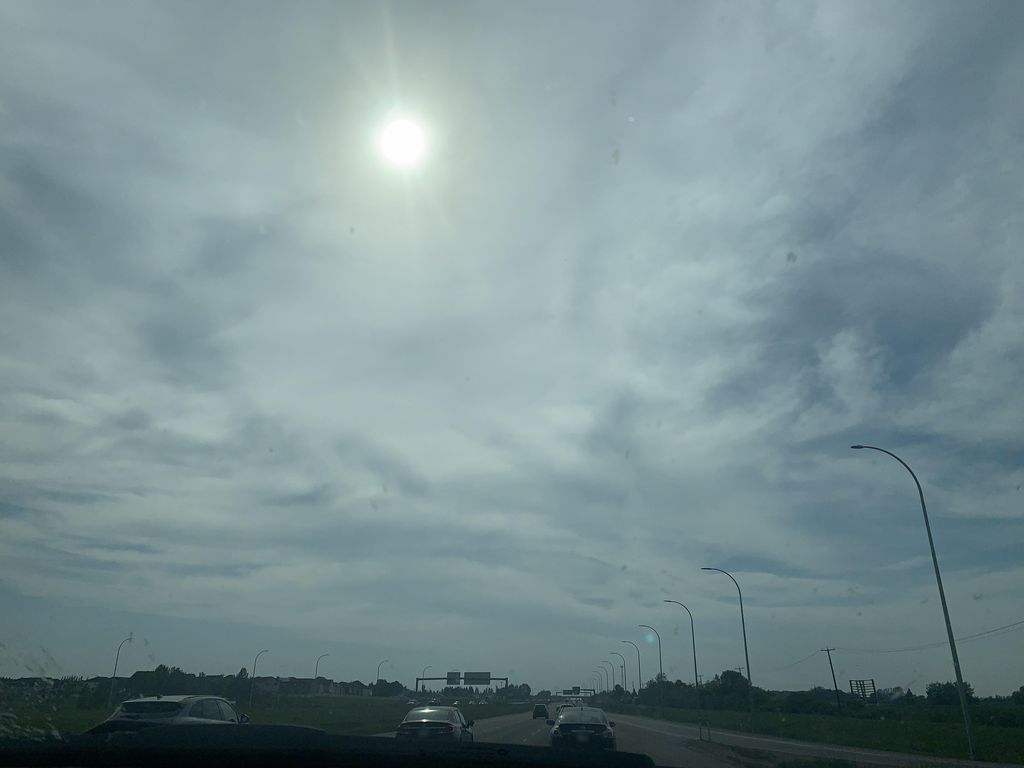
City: edmonton